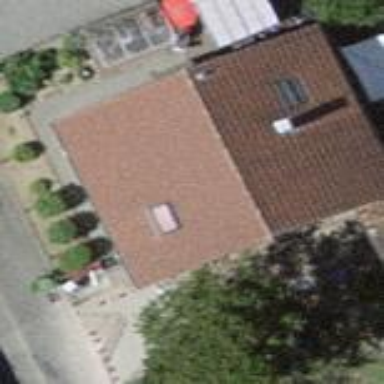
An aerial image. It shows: Building with tile roof.